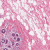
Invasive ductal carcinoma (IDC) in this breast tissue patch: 0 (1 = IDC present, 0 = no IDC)